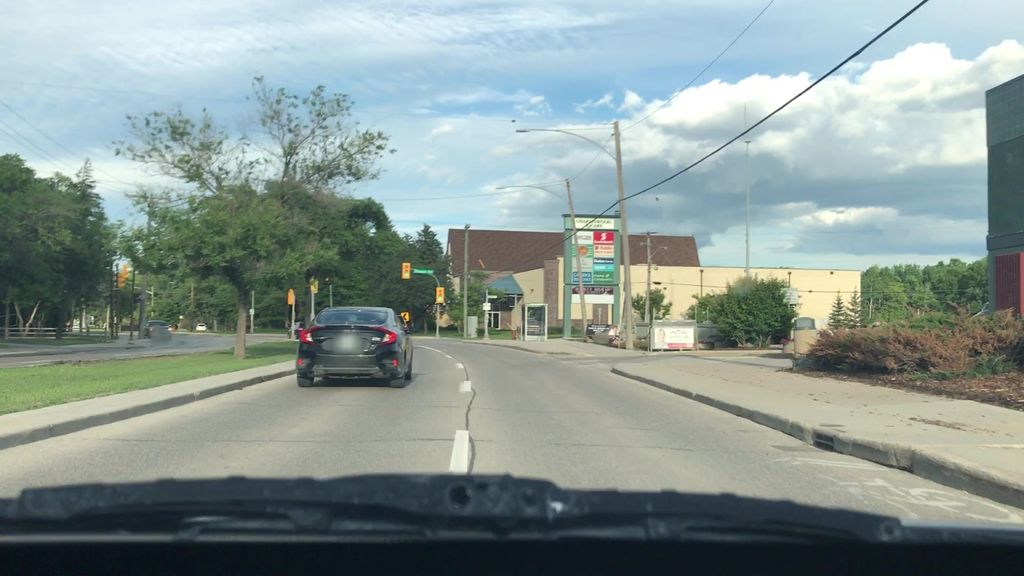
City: winnipeg